Question: I want to know how to ensure the sort indicator in the horizontal header of a 'QTableView' is updated when a programmatic sort is performed on the model.
Here's the problem:
'''
QStandardItemModel model(3,1);
QTableView view;
view.setModel( &model );
// Populate the model ensuring it is not in a sorted order
for( int row = 0; row < model.rowCount(); ++row )
{
model.setItem( row , 0 ,
new QStandardItem(QString::number((row+1)%model.rowCount())));
}
view.setSortingEnabled( true );
// At this point everything is consistent since enabling the sorting
// triggers a sort that matches the indicator in the horizontalHeader (see A)
model.sort( 0 , Qt::AscendingOrder );
// However at this point the sort order has been reversed but the
// header's sort indicator remains unchanged (see B)
'''
A:
As you can see the sort indicator remains the same and therefore is inconsistent with the actual sort order.
In my application I have two views that interact with the same model and sorting can be triggered from either of them. I don't see anything in QAbstractItemModel that signals when a sort has been performed. It seems like QHeaderView/TableView assume that they are the only thing that can trigger a sort.
Does Qt provide facilities for coping with this that I'm missing? If not, what's the best way of keeping the sort indicator up-to-date without breaking the encapsulation of the multiple views on the model too much?
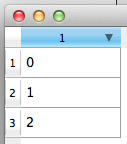
Answer: One of the 'ItemDataRole' enumerators available since Qt 4.8 is 'InitialSortOrderRole'.
<URL>
It should therefore be possible to transmit sort order information through the 'QAbstractItemModel::headerData' method.
I've tried this however and found that 'QTableView' and 'QHeaderView' do not seem to update in response to changes in this headerData role. A customised header view would appear to be necessary...
It might be worth it because passing this information via the model allows any number of views to synchronise without any external agent having to track all the views in existence so that it can distribute notifications. It would also work seamlessly through model proxy stacks such as those built with 'QSortFilterModelProxy'.